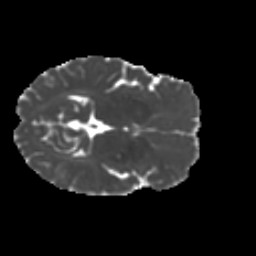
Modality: MD
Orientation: axial
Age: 33
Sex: female
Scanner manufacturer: ge
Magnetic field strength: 3 T
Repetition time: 7.8 s
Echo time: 0.0606 s